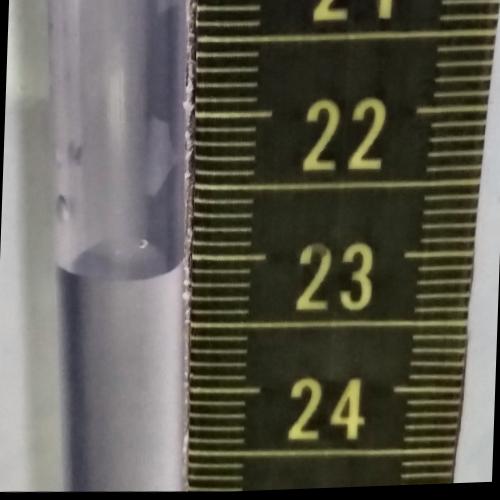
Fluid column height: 23.1 cm